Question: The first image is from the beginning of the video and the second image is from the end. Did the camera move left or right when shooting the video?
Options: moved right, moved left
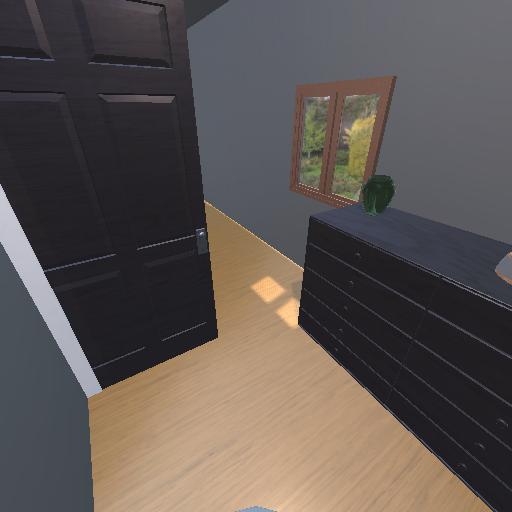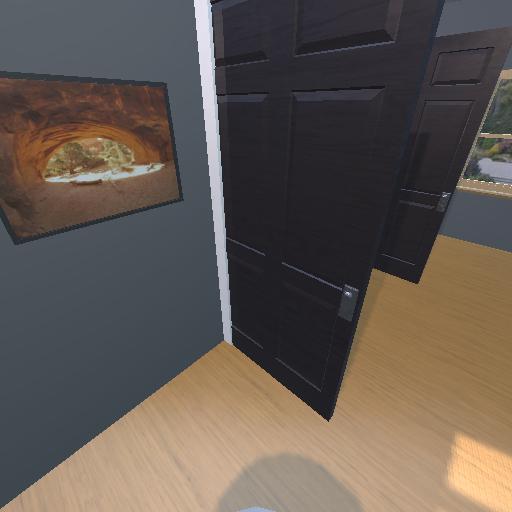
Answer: moved right